Question: This question relates to Android versions pre-Lollipop. For Lollipop API, check related question:
- <URL>
---
I would like to know how to turn on / off the system Alarm icon in the status bar as shown in this image:

From what I understand about the system, and what I've read in the past, it is controlled by the built in system alarm clock app. And 3rd party apps have no control over it on an unrooted device. There is no reason we should be able to control it.
- <URL>
However, on my unrooted Galaxy Nexus v4.2.1, & Nexus 5 v4.4.2. So it is possible.
I wonder what the technique is to do this on an unrooted device. I suspect a hack or undocumented code but still interested if anyone can shed some light.
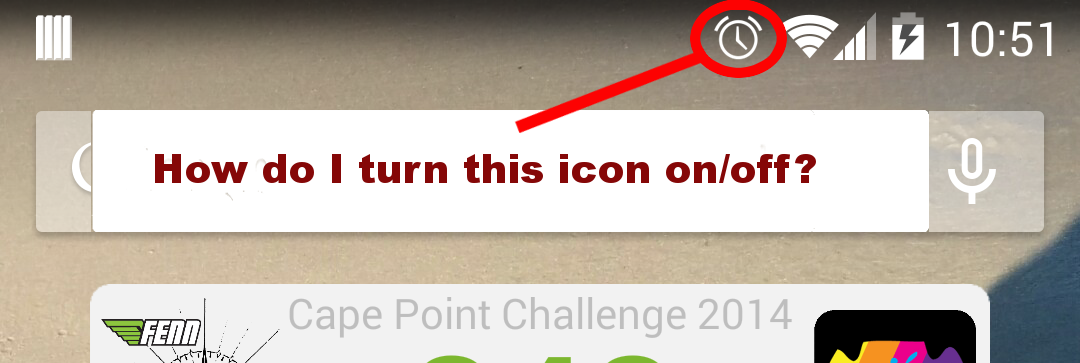
Answer: ## v5 Lollipop
Lollipop finally removed those private API features. This technique no longer works from v5.
I have posted a new question about Lollipop specifically, which has an answer on it:
- <URL>
## Pre-Lollipop
This is how it is done, using properties:
'''
protected void setStatusBarIcon(boolean enabled)
{
Intent alarmChanged = new Intent("android.intent.action.ALARM_CHANGED");
alarmChanged.putExtra("alarmSet", enabled);
sendBroadcast(alarmChanged);
}
'''
Thanks to Andy Savage on this Google Groups thread:
- <URL>
---
as stated above, this uses private, undocumented properties. All the usual warnings apply around this, as pointed out by Dianne Hackborn on the same thread:
> Note that when you see a raw string like that
("android.intent.action.ALARM_CHANGED" and "alarmSet"), warning bells
should be going off in your head that this is using private APIs.And indeed this is.If you use this, don't be surprised if it breaks in the future on
randomly doesn't work on some devices.